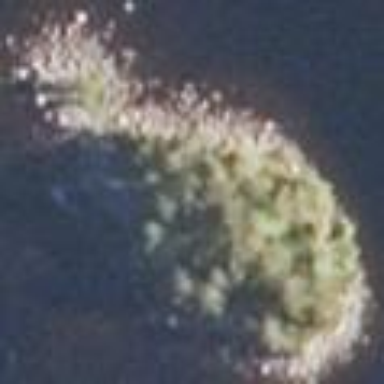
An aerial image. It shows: Islet.